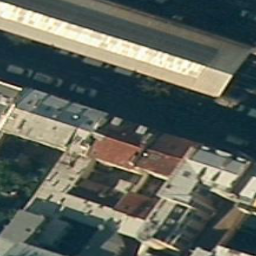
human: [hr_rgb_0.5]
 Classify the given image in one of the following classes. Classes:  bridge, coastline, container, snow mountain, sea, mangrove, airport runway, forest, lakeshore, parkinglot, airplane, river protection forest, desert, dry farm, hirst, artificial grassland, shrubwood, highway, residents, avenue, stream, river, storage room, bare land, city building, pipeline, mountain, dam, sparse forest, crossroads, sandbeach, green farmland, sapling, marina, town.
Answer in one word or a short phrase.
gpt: city building